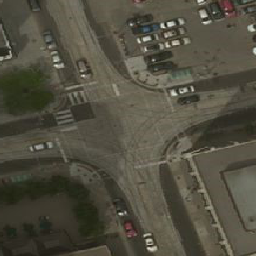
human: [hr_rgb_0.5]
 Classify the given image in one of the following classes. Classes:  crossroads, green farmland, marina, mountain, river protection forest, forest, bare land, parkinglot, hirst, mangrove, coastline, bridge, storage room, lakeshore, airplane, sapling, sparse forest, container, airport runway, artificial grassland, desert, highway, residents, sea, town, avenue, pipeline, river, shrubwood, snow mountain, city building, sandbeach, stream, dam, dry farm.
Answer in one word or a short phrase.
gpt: crossroads